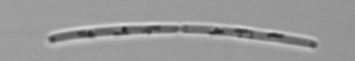
Label: Cerataulina_pelagica